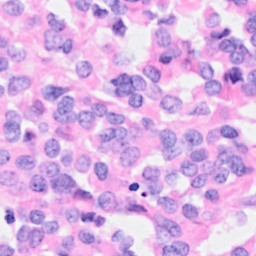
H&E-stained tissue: Breast